Question: I am irritated by this. I tried uninstalling all the themes (I guess), but still the theme does not seem to be working.
How do I fix this?
When the IDE is untouched for few seconds, this comes up like the old screen saver we had in Windows covering up the entire VS Code slowly.

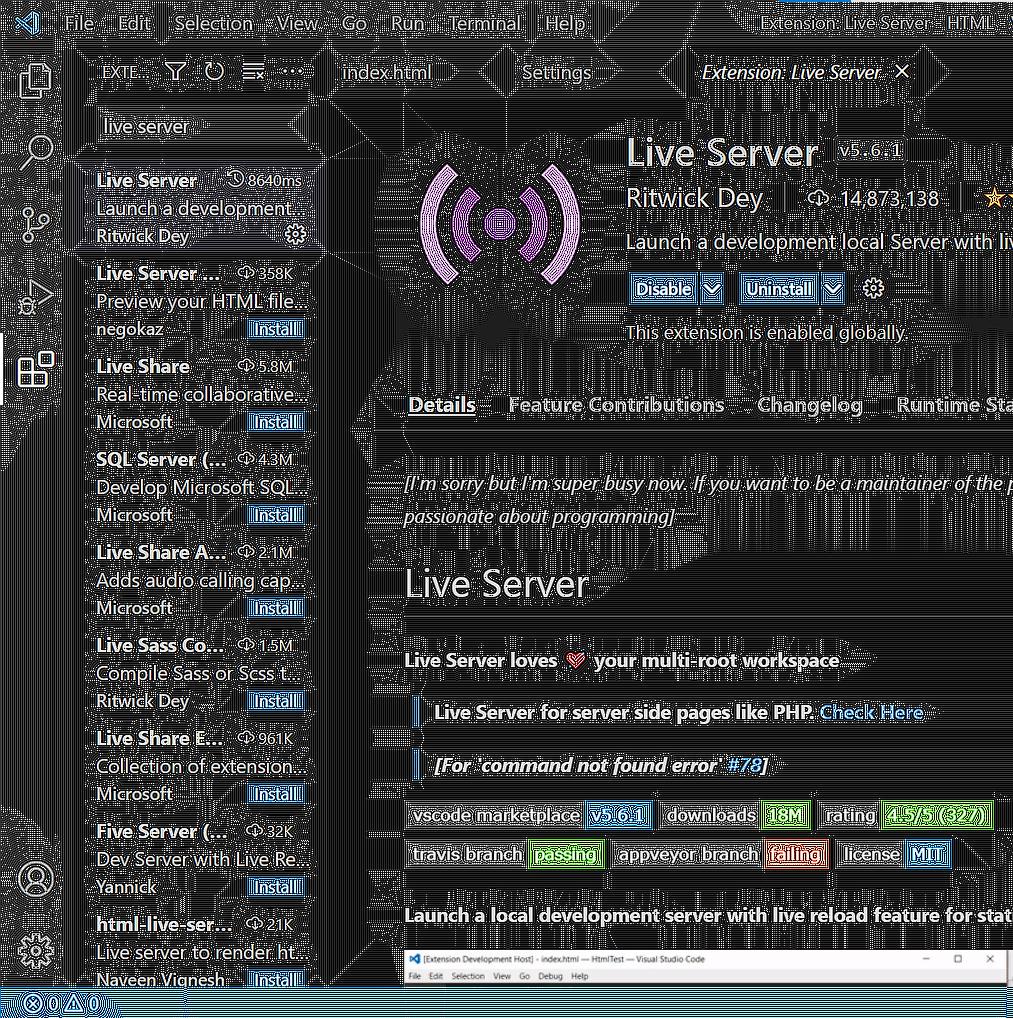
Answer: It doesn't seem to be a theme in my opinion. Perhaps, some issue with the display driver.
You can always try reinstalling vscode, just make sure to sync your settings if you've customized vscode .
If the issue persists, you can try changing the graphics settings by selecting display settings from Window's right click context menu -> selecting graphics settings and adding to the list by browsing to its exe location, and then select to make vscode use the integrated GPU if you're on a laptop.